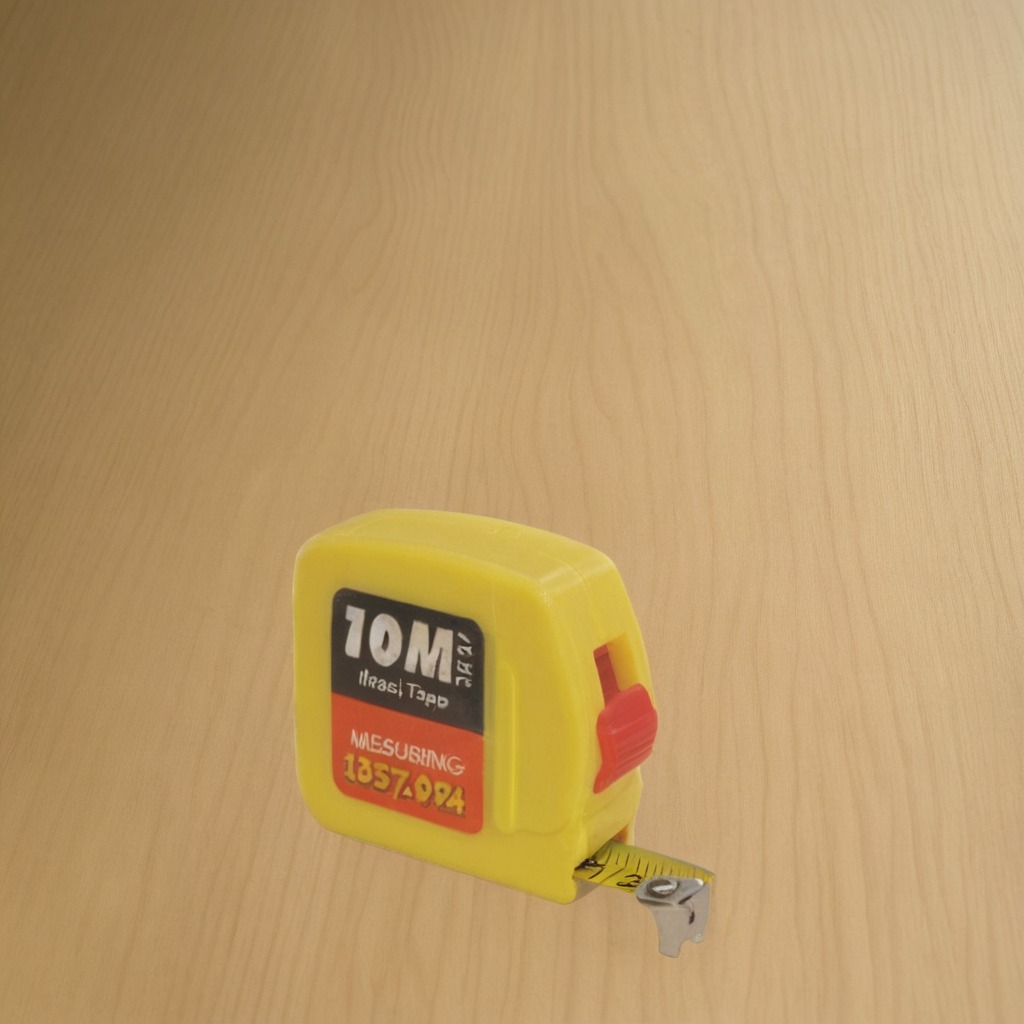
A measuring tape lies on the plywood surface in a paint workshop lit by afternoon window light.